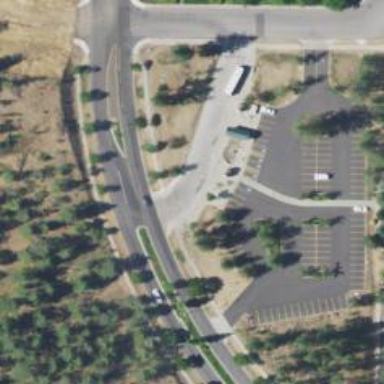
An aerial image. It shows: Parking area with asphalt surface. It is park and ride for buses.